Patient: sex F, age 63
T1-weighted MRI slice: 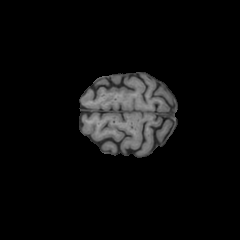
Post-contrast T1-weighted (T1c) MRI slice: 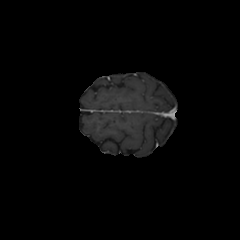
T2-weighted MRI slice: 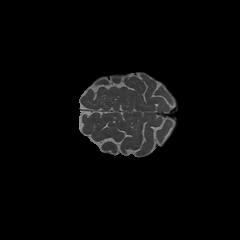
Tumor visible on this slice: no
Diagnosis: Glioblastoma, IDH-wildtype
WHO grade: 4